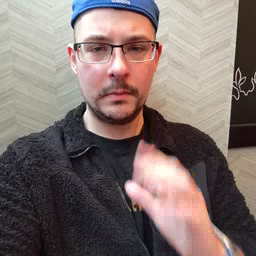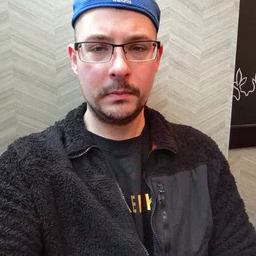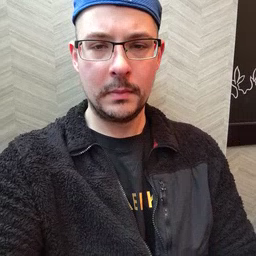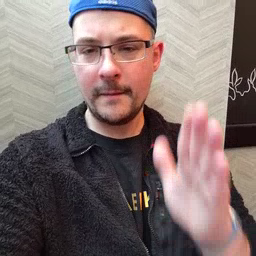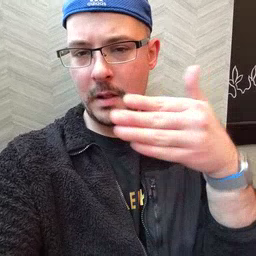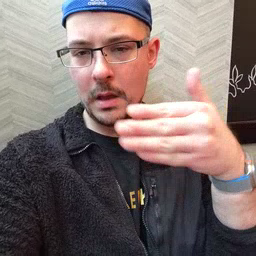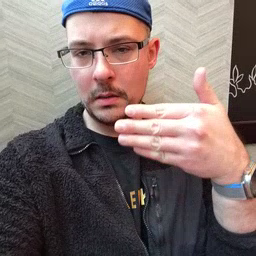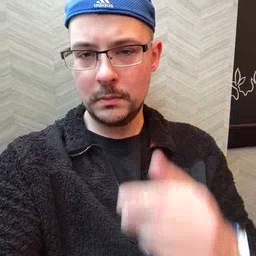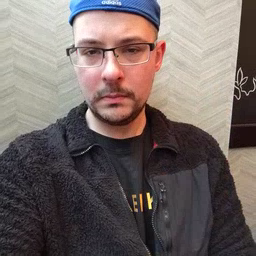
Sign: flag